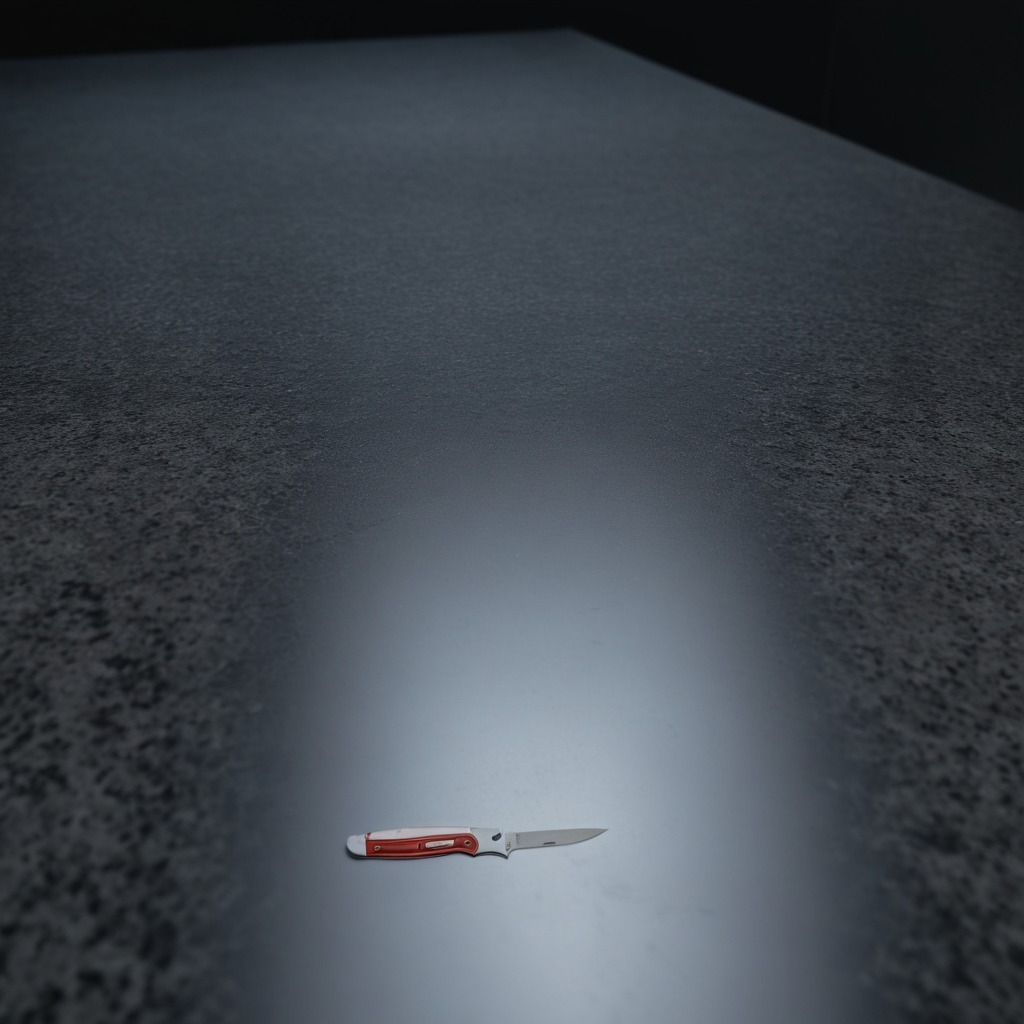
A utility knife lies on the granite table.